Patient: sex F, age 64
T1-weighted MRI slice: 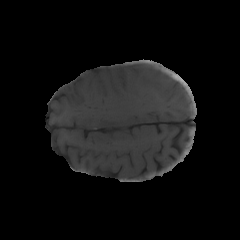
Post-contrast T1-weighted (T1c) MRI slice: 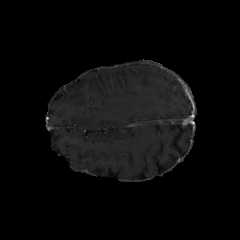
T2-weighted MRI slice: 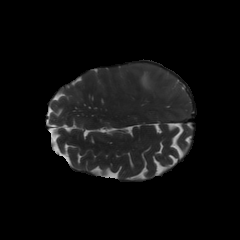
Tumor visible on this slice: yes
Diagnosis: Glioblastoma, IDH-wildtype
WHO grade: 4